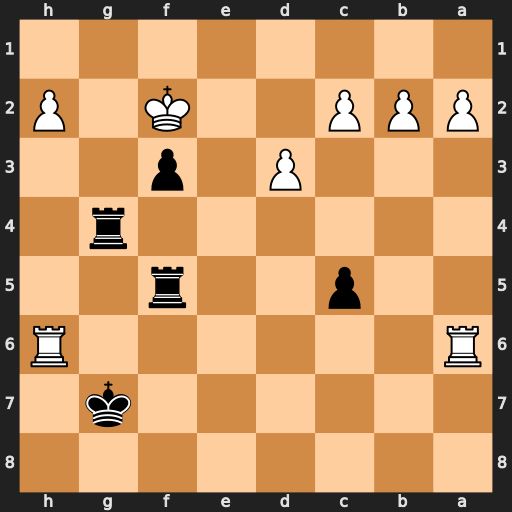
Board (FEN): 8/6k1/R6R/2p2r2/6r1/3P1p2/PPP2K1P/8
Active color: b
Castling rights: -
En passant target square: -
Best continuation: Rg2+ Kf1 f2 Rhg6+ Rxg6 Rxg6+ Kxg6